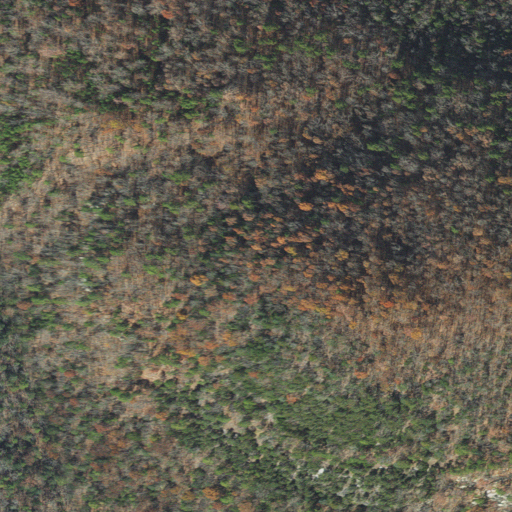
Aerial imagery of mountain in Arkansas named Hunters Mountain containing mixed forest, deciduous forest, and evergreen forest